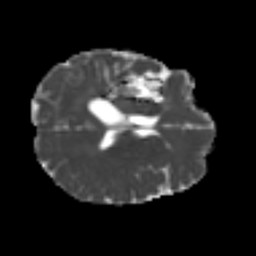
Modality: MD
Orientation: axial
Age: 44
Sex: female
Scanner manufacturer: siemens
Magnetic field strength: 3 T
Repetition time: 4.999 s
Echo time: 0.07946 s